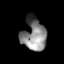
Tissue: skin
Cell type: Epithelial cells
Senescence score: 0.2793
Nuclear area (px): 757
Mean DAPI intensity: 130.61